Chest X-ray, AP view. Patient: 34 years old, sex F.
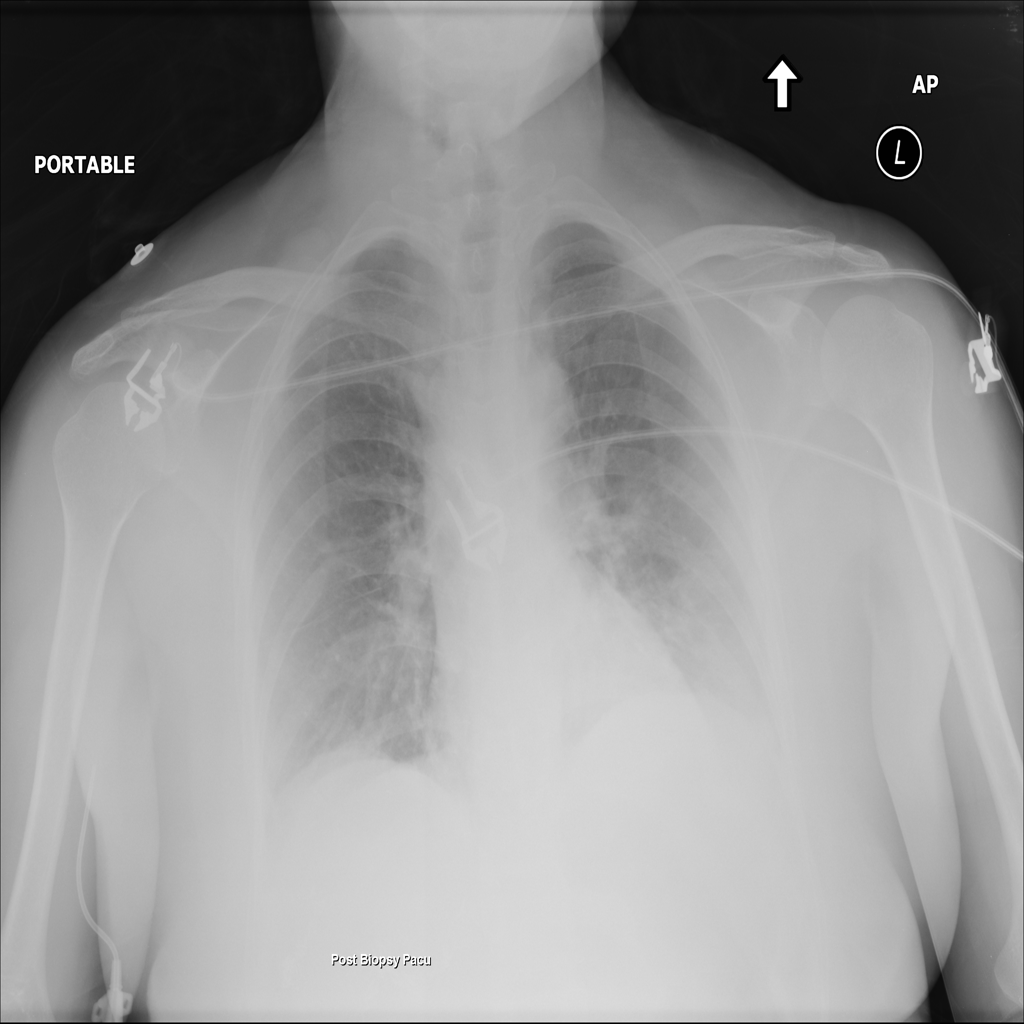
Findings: Infiltration